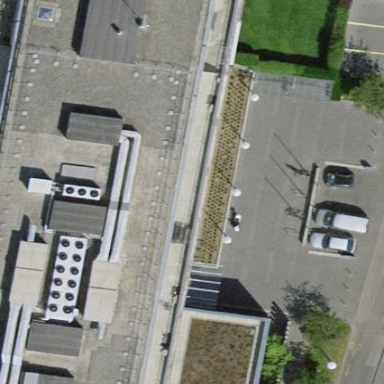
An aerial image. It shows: Office building.